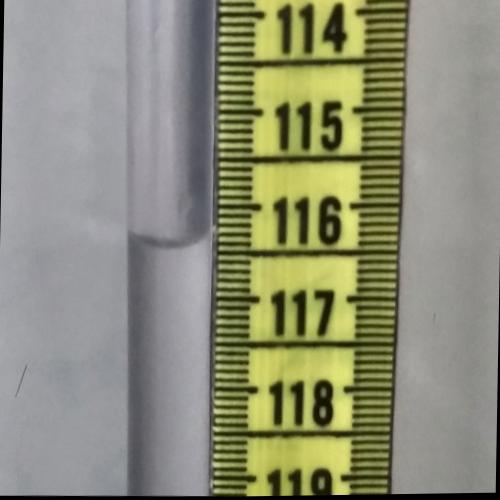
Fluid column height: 116.4 cm